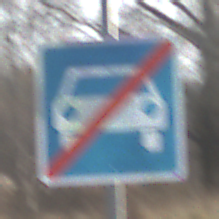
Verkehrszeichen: EndeKraftfahrstrasse
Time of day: MorningAfternoon
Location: Outdoor (Nature)
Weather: PartlyCloudy
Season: NotSpecified
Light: Natural